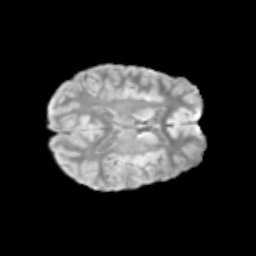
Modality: T2w
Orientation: axial
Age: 11
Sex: female
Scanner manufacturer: siemens
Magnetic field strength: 3 T
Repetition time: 3.8 s
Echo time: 0.07 s